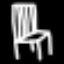
Label: chair